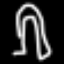
Label: pants